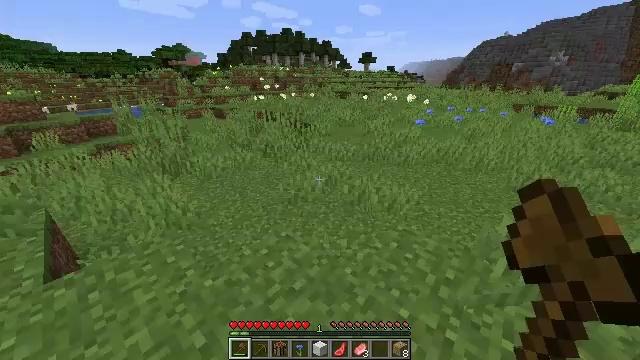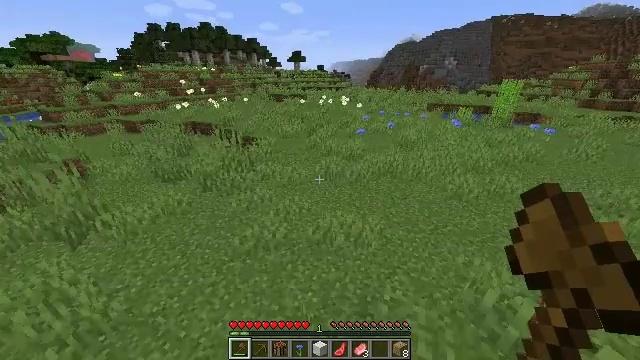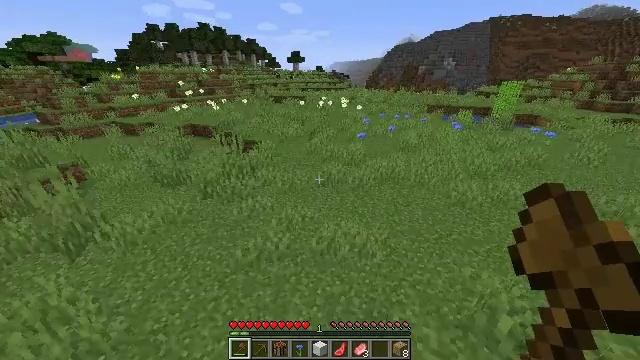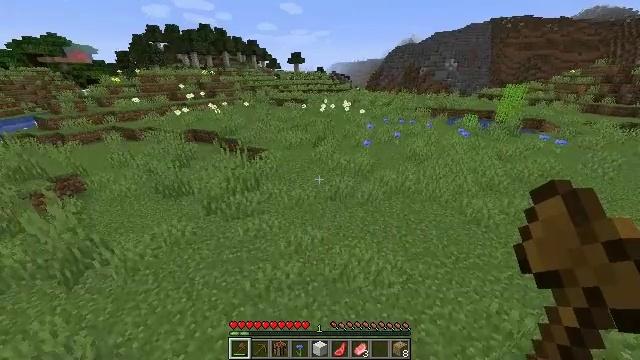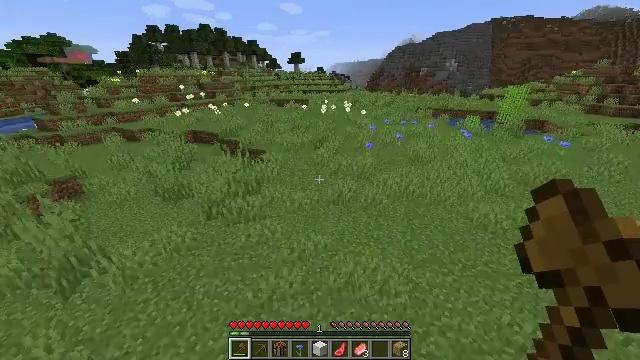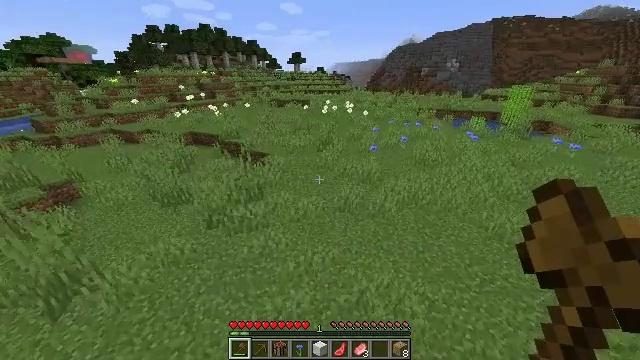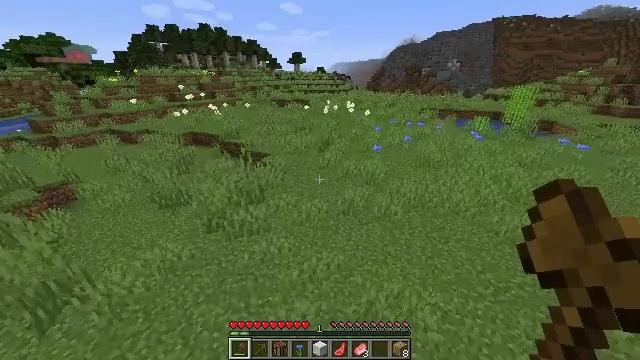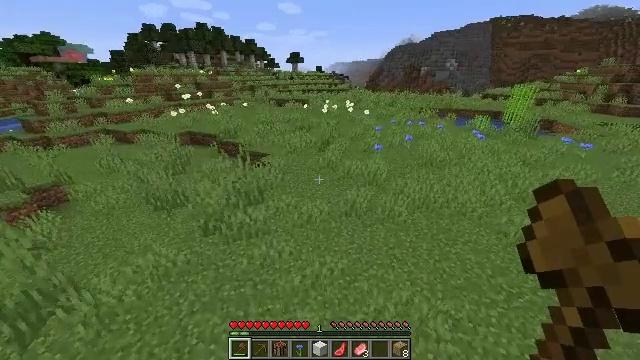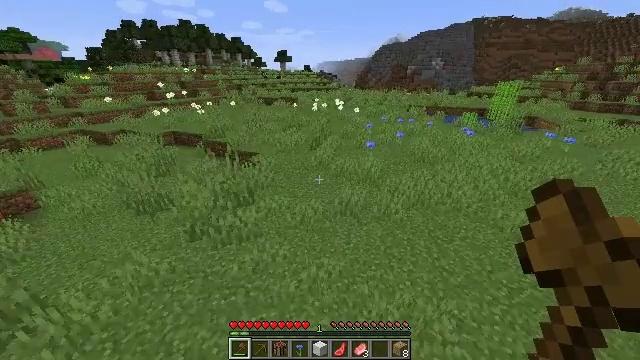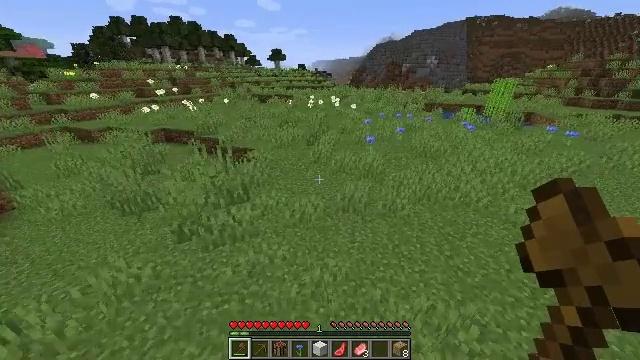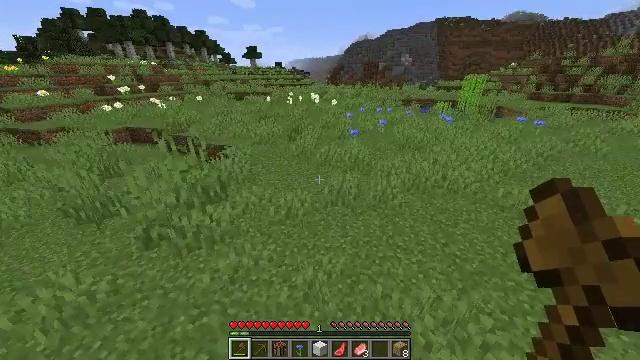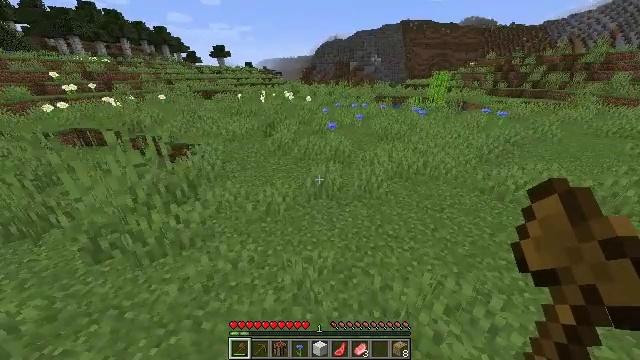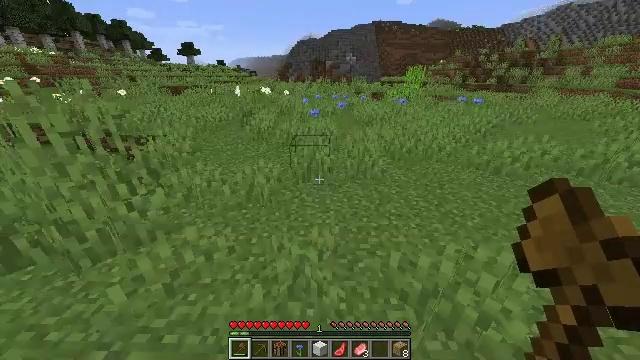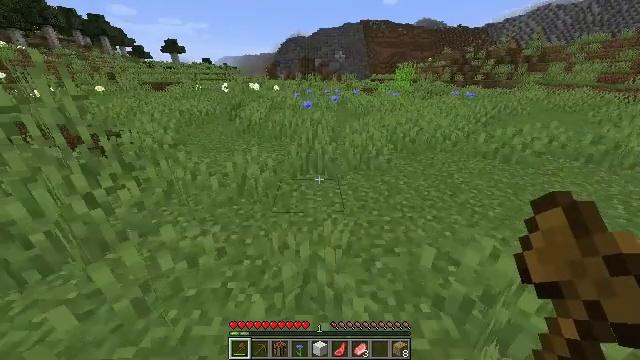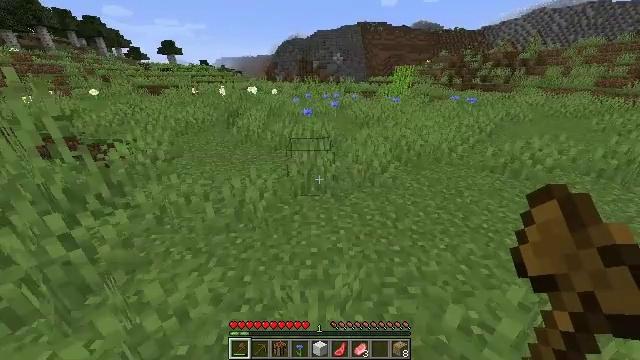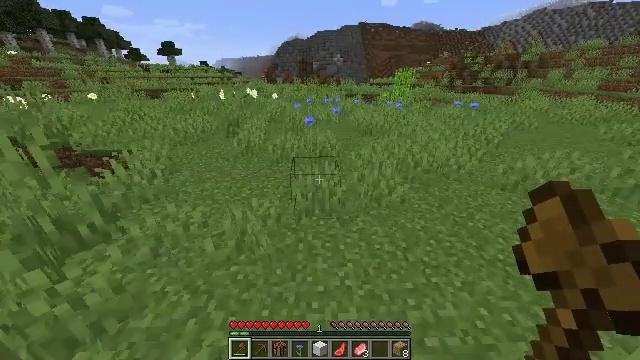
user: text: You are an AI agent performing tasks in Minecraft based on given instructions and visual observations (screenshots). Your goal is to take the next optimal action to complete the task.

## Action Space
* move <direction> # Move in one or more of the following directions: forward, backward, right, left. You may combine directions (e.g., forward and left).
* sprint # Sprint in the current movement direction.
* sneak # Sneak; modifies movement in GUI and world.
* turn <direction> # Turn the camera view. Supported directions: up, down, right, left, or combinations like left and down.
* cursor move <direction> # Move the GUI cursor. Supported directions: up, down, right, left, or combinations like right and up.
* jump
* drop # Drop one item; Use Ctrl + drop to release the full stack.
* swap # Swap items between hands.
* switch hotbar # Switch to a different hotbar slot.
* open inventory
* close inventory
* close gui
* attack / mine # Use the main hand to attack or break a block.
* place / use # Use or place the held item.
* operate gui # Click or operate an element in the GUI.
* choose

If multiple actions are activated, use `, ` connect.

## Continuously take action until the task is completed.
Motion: motion action
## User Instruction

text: Harvest sugar cane from the plant.
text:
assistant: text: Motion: move forward, sprint, turn right, jump
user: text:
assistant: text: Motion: move forward, sprint, jump
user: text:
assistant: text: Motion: move forward, sprint, jump
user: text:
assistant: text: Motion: move forward, sprint, jump
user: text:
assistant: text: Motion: move forward, sprint, jump
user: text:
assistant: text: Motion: move forward, sprint, jump
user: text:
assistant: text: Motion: move forward, sprint, jump
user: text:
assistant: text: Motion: move forward, turn right, jump
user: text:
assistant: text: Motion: move forward, turn right, jump
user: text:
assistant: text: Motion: move forward, turn right, jump
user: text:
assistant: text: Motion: move forward, turn right, jump
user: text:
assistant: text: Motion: move forward, turn right, jump
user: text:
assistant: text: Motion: move forward, turn right, jump
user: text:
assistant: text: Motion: move forward, jump
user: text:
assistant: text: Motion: move forward, jump
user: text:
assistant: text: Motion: move forward, jump
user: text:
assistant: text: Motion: move forward, jump
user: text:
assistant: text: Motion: move forward, turn right, jump
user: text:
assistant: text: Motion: move forward, turn right, jump
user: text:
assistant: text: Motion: move forward, turn right, jump
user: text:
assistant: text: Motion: move forward, jump
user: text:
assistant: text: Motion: move forward, turn right, jump
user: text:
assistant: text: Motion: move forward, turn right, jump
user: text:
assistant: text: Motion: move forward, turn right, jump
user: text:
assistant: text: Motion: move forward, jump
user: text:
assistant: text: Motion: move forward, jump
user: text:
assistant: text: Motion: move forward, jump
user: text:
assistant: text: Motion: move forward, jump
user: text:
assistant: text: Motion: move forward, jump
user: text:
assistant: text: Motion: move forward, jump